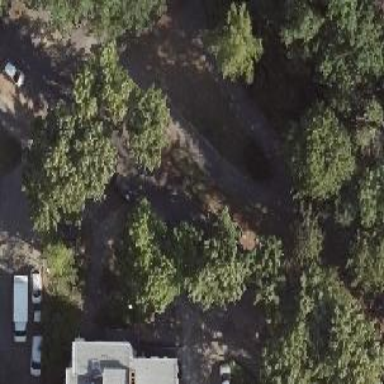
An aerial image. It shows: Avenue lined with broadleaved deciduous trees.